Field crop: maize
Growth stage: 2
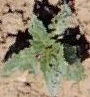
Species: datura